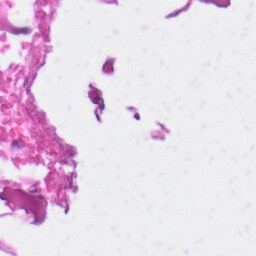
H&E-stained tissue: Skin